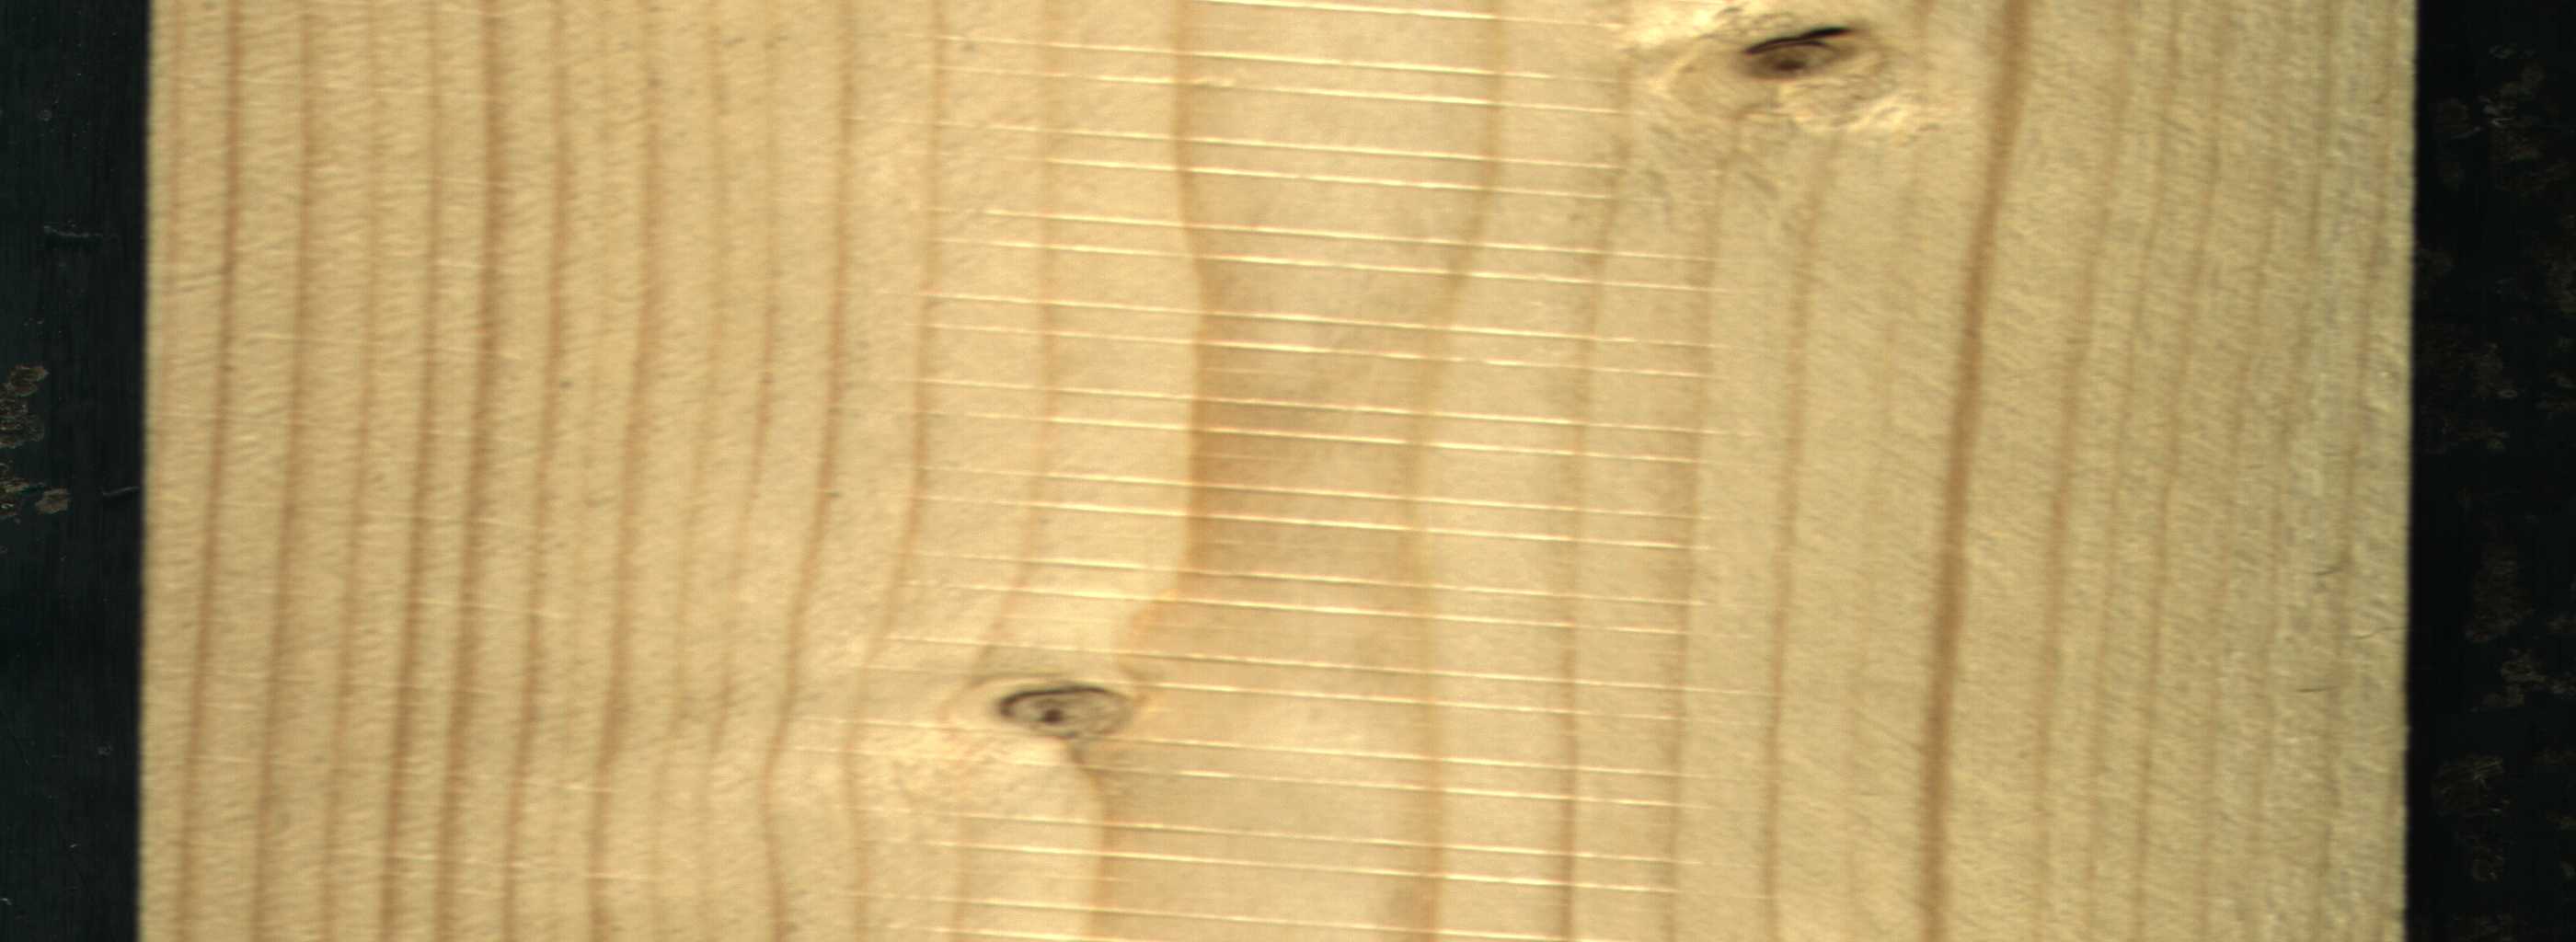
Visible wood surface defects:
Live_Knot
Live_Knot